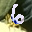
Label: 6